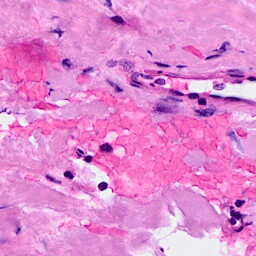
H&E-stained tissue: Breast